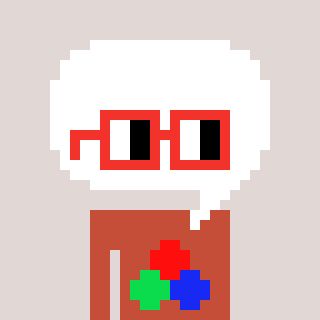
a pixel art character with square red glasses, a speech bubble-shaped head and a rust-colored body on a warm background